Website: apple
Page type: customer-info-address
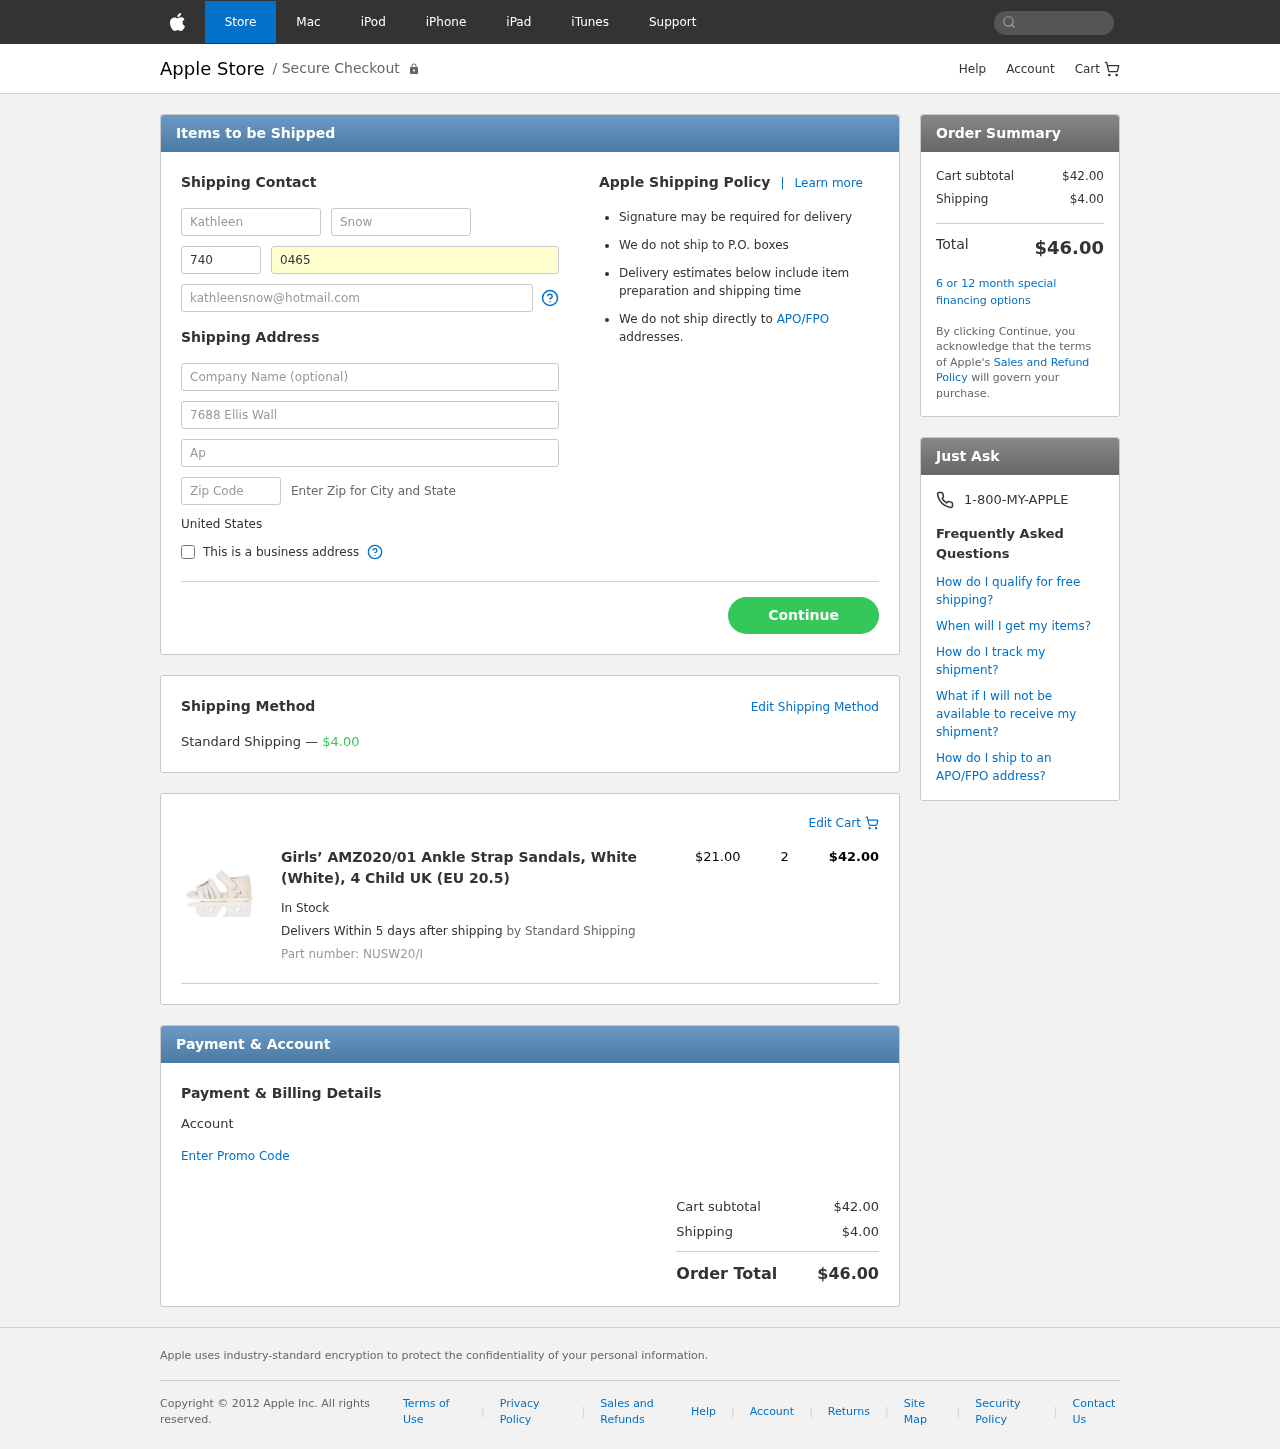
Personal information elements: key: PII_COUNTRY
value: United States
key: PII_FIRSTNAME
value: Kathleen
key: PII_LASTNAME
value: Snow
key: PII_PHONE_AREA
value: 740
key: PII_PHONE_LINE
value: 0465
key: PII_EMAIL
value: kathleensnow@hotmail.com
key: PII_STREET
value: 7688 Ellis Wall
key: PII_STREET2
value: Apt. 976
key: PII_POSTCODE
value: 22904
Product elements: key: PRODUCT1_NAME
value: Girls’ AMZ020/01 Ankle Strap Sandals, White (White), 4 Child UK (EU 20.5)
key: PRODUCT1_PRICE
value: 21
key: PRODUCT1_QUANTITY
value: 2
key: PRODUCT1_SKU
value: NUSW20/I
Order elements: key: ORDER_SHIPPING_COST
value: $4.00
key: ORDER_ITEM_TOTAL
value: $42.00
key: ORDER_SUBTOTAL
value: $42.00
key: ORDER_TOTAL
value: $46.00